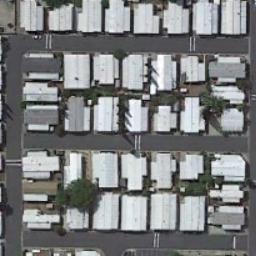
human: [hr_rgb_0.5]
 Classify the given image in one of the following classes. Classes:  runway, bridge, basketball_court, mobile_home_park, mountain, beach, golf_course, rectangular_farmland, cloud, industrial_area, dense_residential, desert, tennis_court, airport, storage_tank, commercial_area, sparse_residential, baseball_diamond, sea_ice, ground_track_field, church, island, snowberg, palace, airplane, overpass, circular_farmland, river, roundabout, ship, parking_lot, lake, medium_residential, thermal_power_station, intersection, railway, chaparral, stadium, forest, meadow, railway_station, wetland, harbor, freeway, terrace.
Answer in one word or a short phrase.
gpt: mobile_home_park